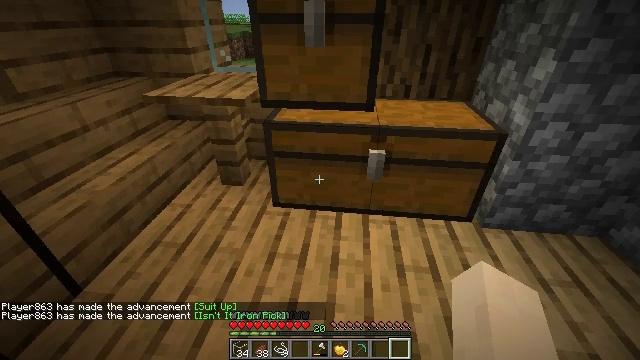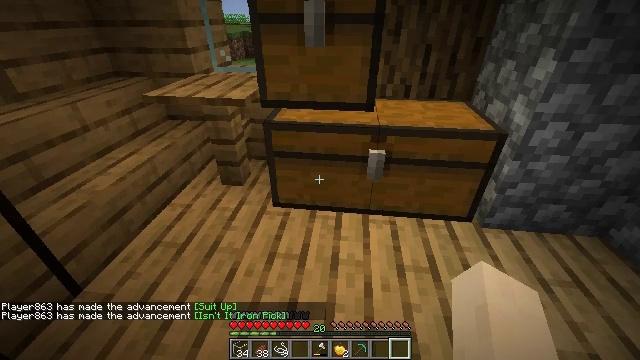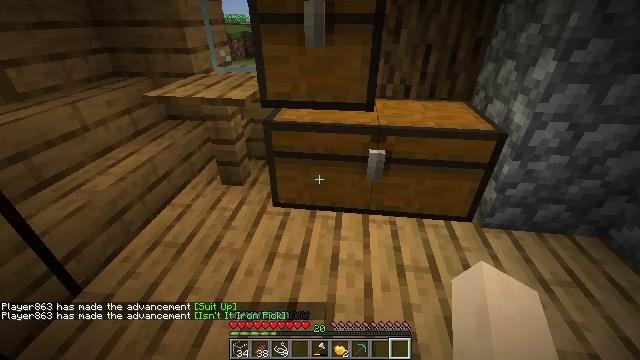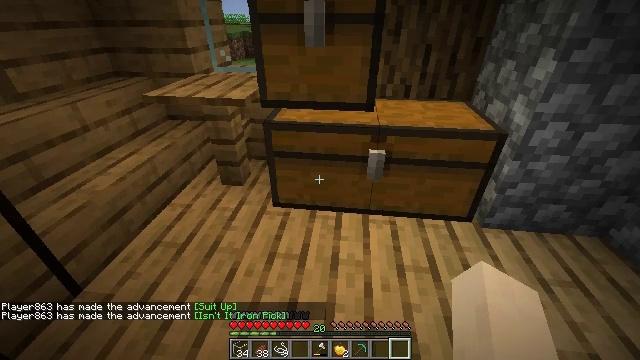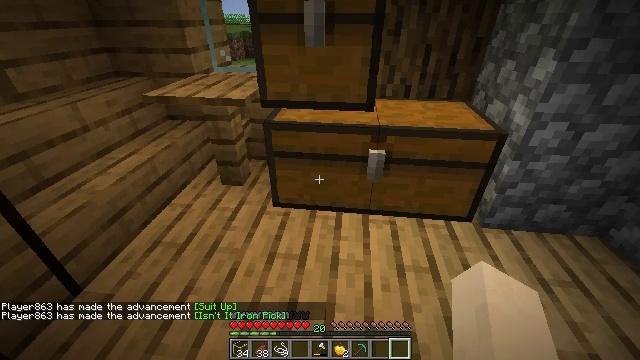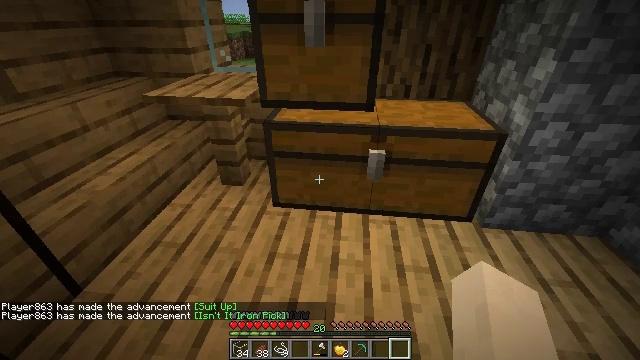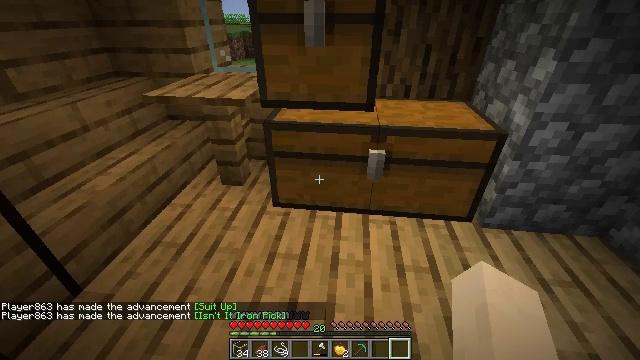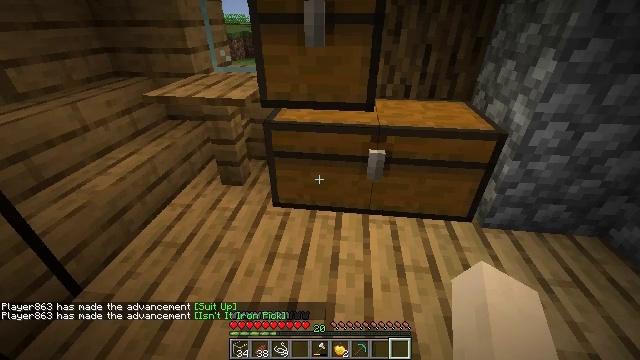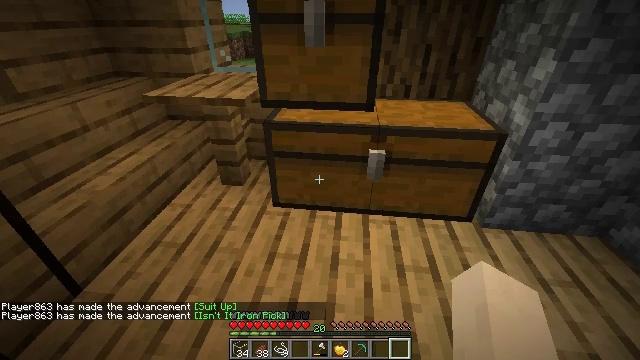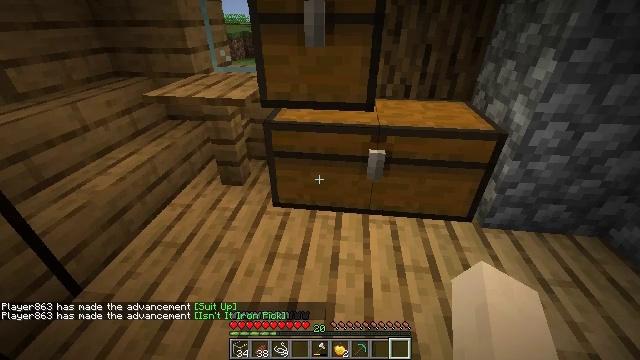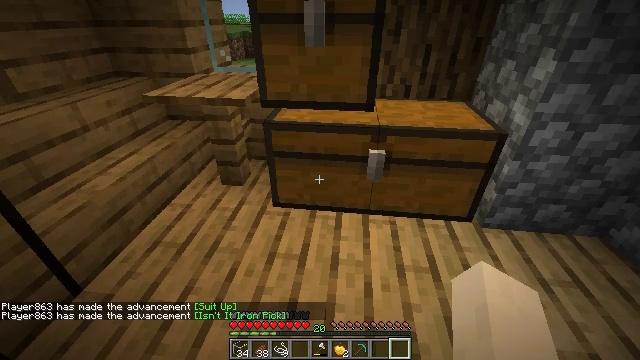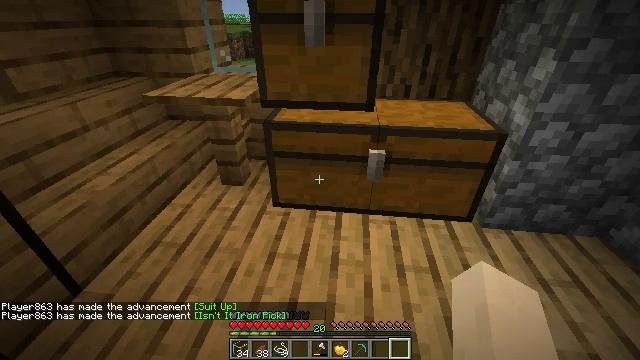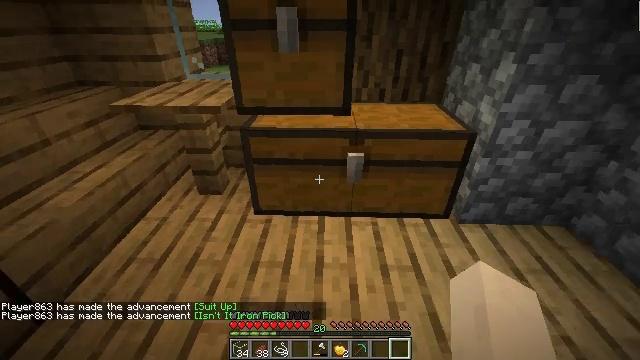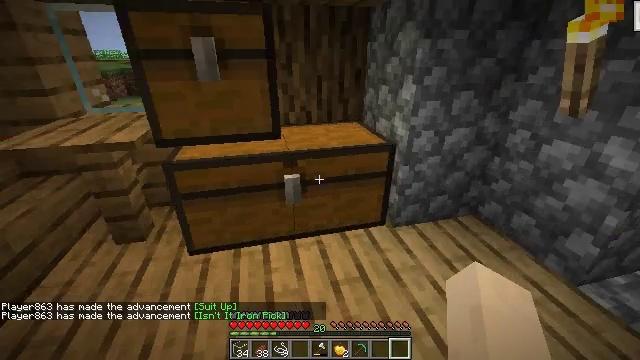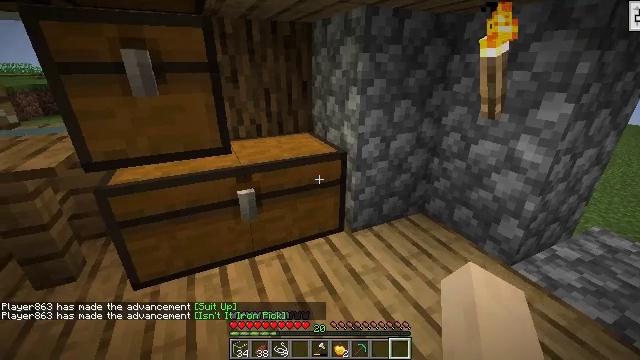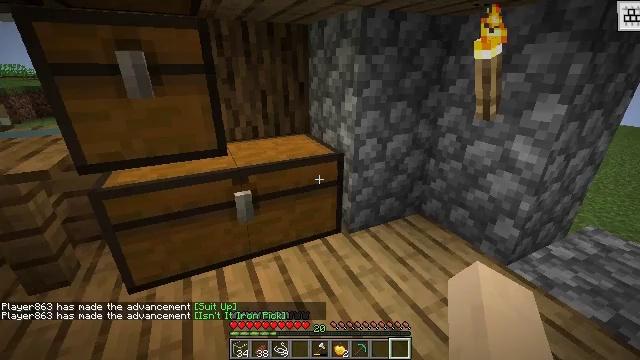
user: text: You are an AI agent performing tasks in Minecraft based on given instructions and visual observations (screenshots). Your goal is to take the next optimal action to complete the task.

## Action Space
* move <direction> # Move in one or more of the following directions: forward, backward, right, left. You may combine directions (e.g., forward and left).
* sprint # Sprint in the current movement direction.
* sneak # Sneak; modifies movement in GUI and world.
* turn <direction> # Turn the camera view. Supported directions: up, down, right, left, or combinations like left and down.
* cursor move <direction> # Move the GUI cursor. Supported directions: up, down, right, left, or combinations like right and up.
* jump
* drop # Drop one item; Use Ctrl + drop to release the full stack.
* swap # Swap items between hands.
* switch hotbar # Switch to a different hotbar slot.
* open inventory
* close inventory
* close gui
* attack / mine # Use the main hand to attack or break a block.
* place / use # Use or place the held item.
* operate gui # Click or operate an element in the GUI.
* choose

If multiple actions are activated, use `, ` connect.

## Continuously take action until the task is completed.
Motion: motion action
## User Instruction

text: Kill mobs.
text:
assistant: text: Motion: no_op
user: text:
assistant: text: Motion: no_op
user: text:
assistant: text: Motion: no_op
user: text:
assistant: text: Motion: no_op
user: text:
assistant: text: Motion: no_op
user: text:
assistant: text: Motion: no_op
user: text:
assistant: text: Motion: no_op
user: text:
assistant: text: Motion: no_op
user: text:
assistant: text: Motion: no_op
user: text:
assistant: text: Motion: no_op
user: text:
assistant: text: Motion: no_op
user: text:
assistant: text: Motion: turn right and up
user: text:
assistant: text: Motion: turn right and up
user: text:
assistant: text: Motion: turn right and up
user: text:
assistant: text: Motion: no_op
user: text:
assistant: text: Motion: no_op
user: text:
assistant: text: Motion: no_op
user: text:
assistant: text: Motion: no_op
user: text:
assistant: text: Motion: no_op
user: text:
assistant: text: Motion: no_op
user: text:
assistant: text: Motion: no_op
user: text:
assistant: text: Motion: no_op
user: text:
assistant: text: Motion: no_op
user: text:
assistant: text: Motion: no_op
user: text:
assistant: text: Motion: no_op
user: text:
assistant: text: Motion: no_op
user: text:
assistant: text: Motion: no_op
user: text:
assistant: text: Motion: no_op
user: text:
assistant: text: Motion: no_op
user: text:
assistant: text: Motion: no_op